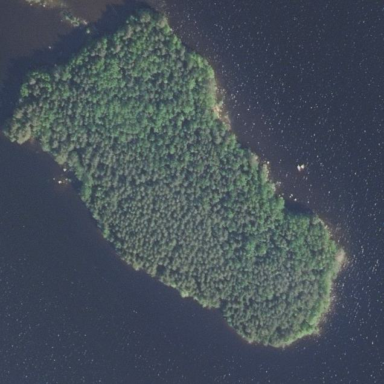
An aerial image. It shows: Island covered with woodland.